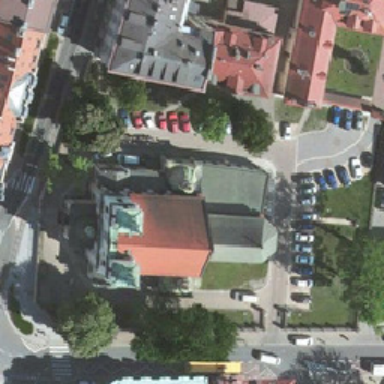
A church with orange and light green roof in the middle .